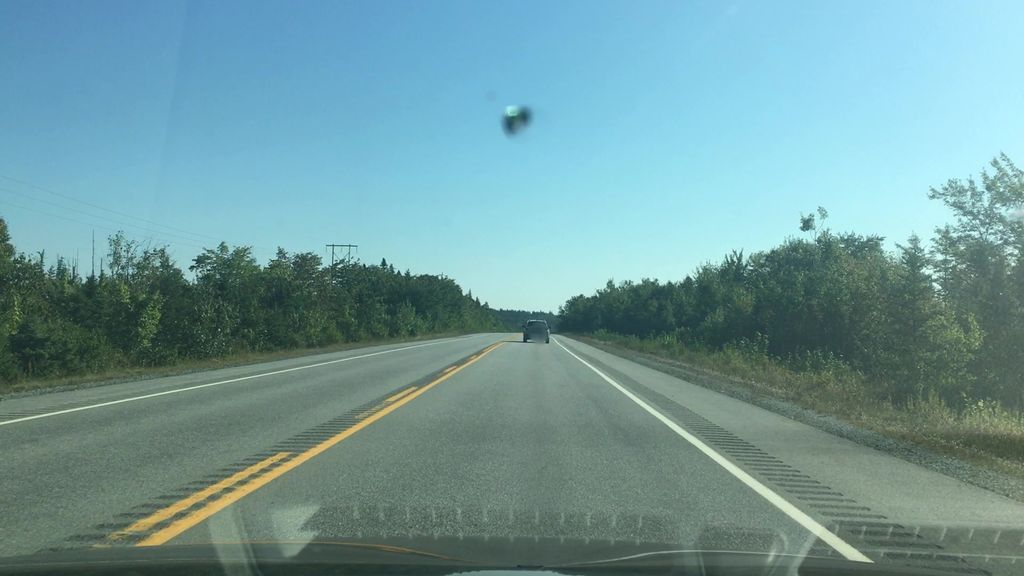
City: halifax